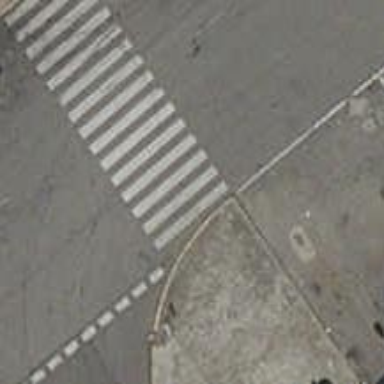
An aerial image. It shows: Uncontrolled road crossing.